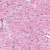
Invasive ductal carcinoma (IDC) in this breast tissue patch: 1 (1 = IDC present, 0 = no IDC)